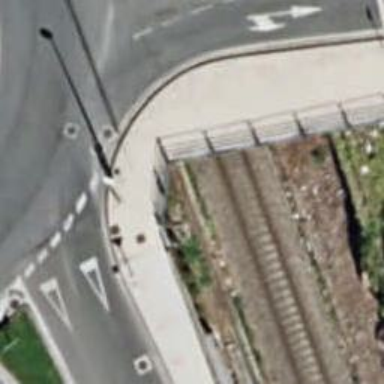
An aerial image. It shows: Railway tunnel.